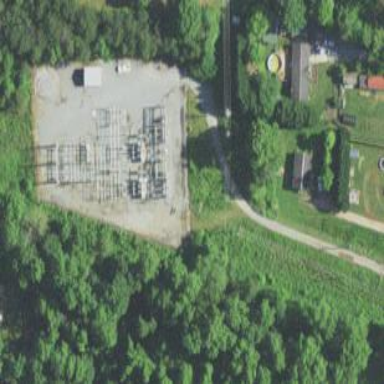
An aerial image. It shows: Distribution substation surrounded by fence.